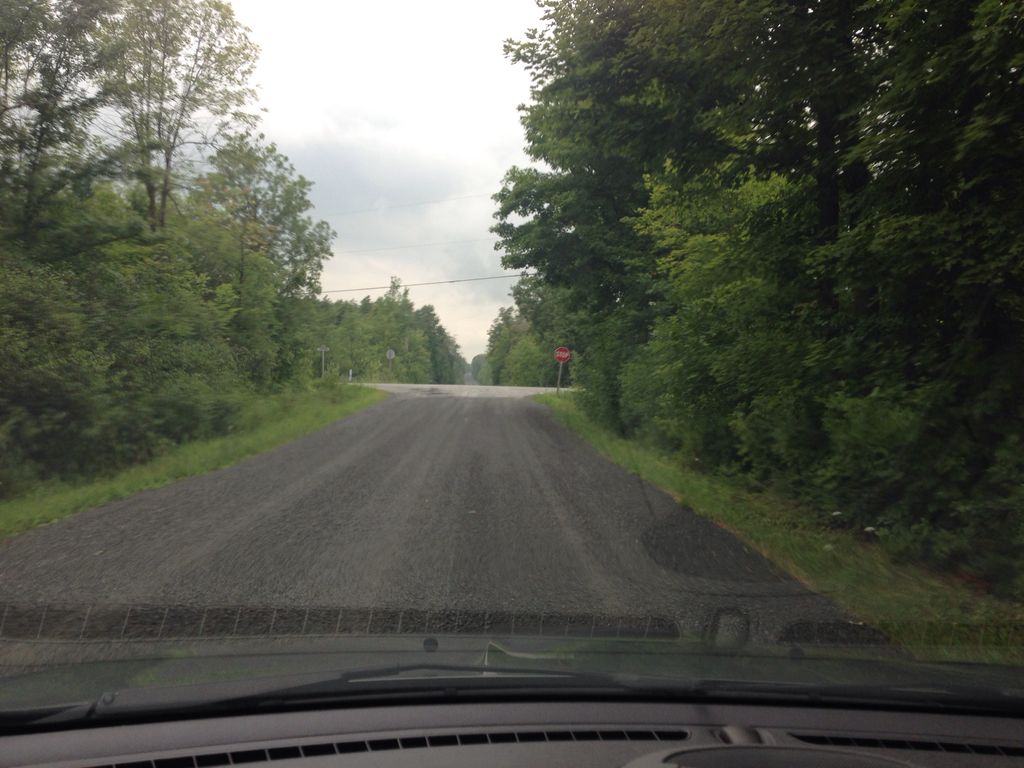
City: ottawa-gatineau